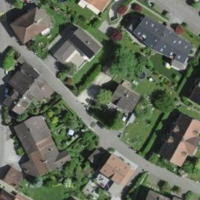
EUNIS habitat code: 54
Species observed at this site:
Euphorbia lathyris